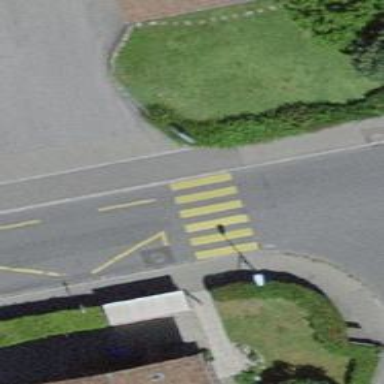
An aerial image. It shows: Zebra crossing on the road.